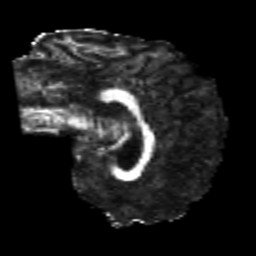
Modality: FA
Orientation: sagittal
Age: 23
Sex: male
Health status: healthy
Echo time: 0.074 s